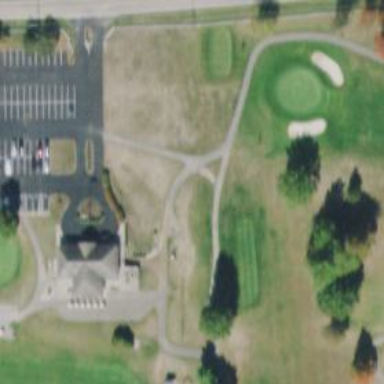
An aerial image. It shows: Service road used as golf cart path.